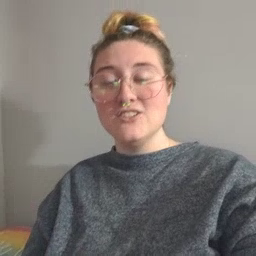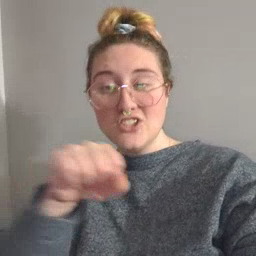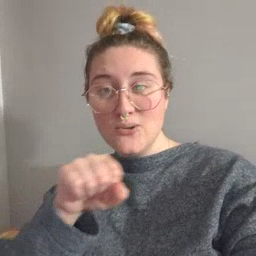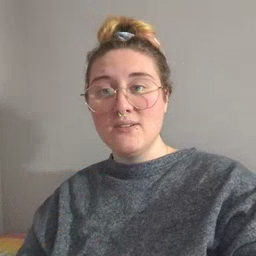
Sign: shoe